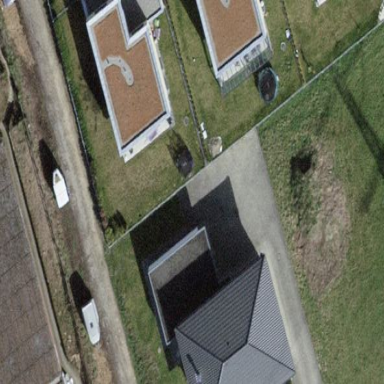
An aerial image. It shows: Residential house.